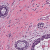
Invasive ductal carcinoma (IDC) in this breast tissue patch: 0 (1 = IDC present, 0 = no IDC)